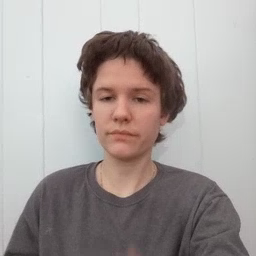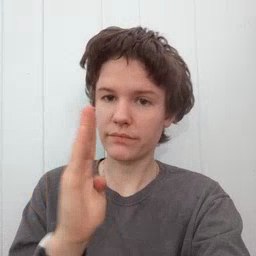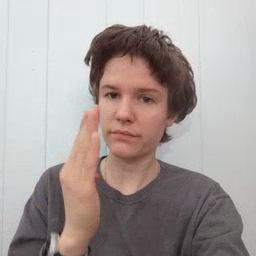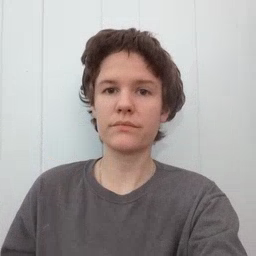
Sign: blue